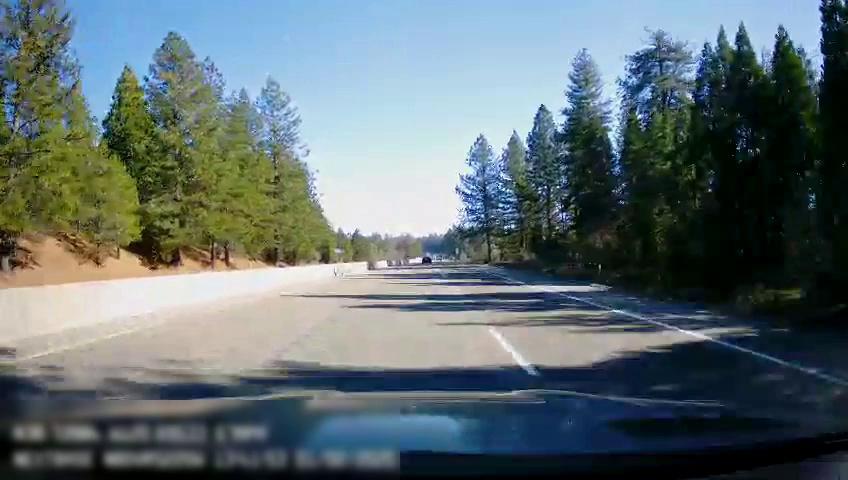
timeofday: Day
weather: Sunny
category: Drivable Space
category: Vehicles | Car
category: Lanes | Alternate Lane
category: Lanes | Current Lane
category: Lanes | Alternate Lane